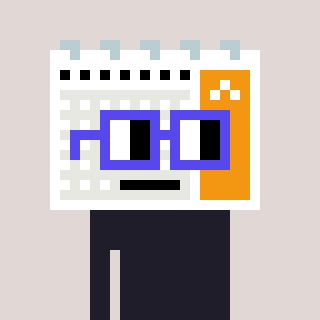
a pixel art character with square blue glasses, a calendar-shaped head and a grayscale-colored body on a warm background